Interaction volume radius: 10 \u00c5
Interaction volume height: 40 \u00c5
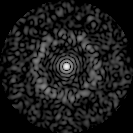
Disorder parameter: 0.8283